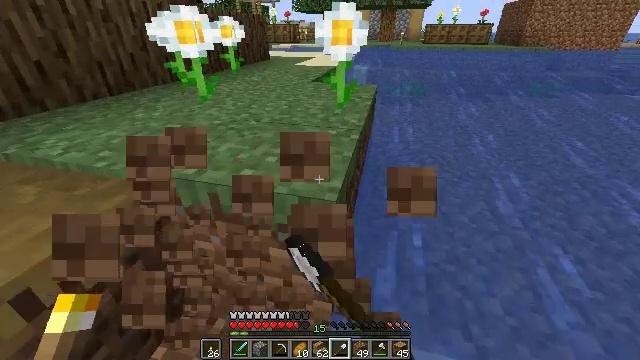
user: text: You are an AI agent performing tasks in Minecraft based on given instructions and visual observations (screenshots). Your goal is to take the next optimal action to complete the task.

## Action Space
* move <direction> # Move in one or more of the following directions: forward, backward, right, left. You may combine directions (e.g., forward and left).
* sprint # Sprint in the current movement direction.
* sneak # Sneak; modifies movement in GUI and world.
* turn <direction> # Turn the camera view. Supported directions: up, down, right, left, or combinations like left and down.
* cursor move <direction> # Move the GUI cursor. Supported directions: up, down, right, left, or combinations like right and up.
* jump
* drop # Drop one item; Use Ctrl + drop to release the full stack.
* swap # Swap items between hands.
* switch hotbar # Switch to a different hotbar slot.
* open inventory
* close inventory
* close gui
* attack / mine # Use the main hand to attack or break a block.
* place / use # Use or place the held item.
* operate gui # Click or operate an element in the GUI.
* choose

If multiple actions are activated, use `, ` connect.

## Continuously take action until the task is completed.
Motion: motion action
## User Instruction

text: Mine the grass path to create a new path.
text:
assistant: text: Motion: attack / mine